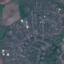
Land use / land cover class: Residential